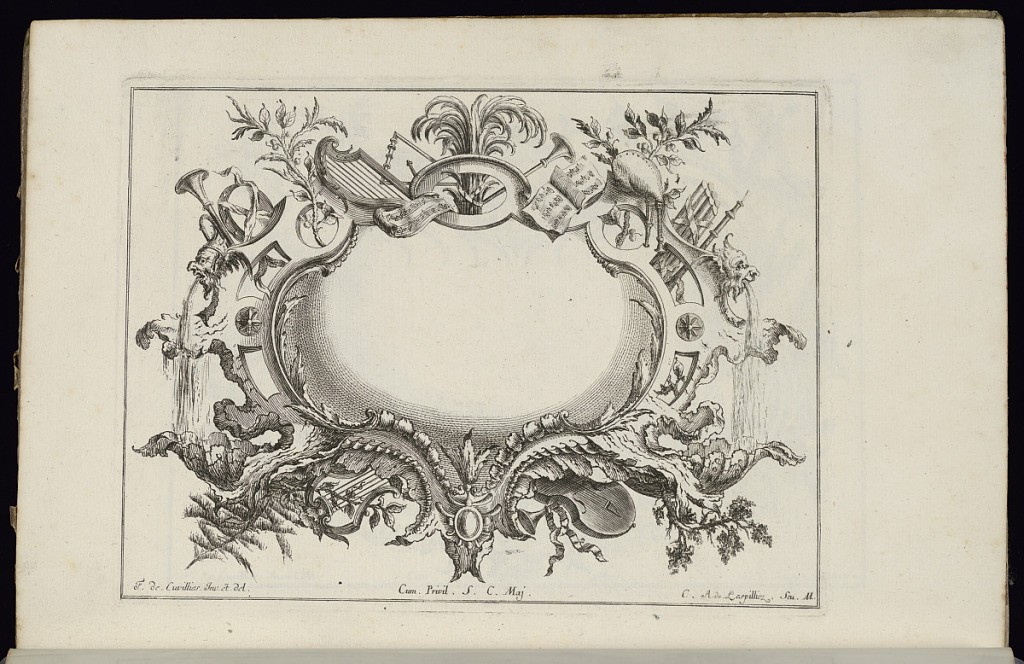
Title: Cartouche with Musical Instruments
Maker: François de Cuvilliés the Elder, Belgian, 1695 - 1768
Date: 1738
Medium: Etching and engraving on paper
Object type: Bound print
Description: Blank oblong symmetrical rocaille cartouche surrounded by musical instruments. Two masks at left and right, from the mouths of which pour streams of water.